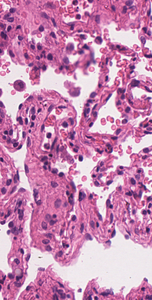
Tumor epithelial tissue: no
Tumor-associated stroma tissue: no
Normal tissue: yes